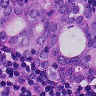
Metastatic tissue present: yes